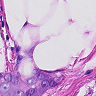
Metastatic tissue present: yes